Field crop: maize
Growth stage: 1
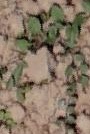
Species: convolvulus